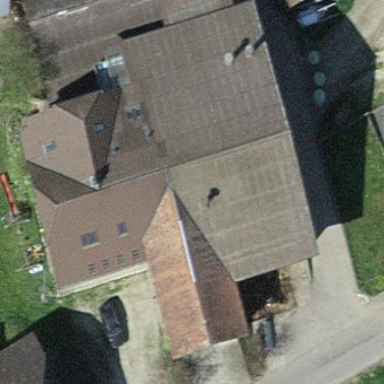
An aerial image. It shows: Farm building.